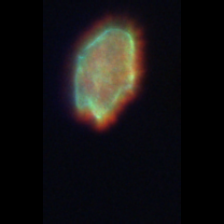
Taxon: Akashiwo
Group: Dinoflagellates